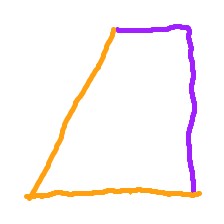
Shape: trapezoid